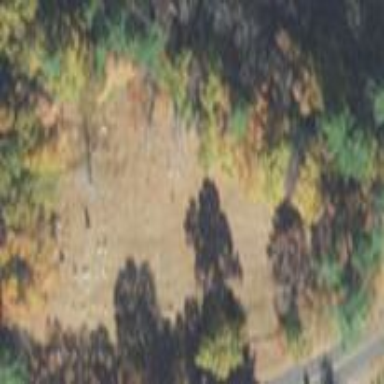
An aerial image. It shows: Cemetery with historic significance.